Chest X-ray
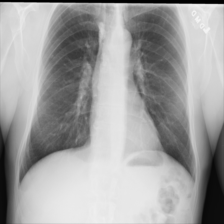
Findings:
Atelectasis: negative
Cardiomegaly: negative
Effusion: negative
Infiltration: negative
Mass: negative
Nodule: negative
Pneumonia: negative
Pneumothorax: negative
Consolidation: negative
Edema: negative
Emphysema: negative
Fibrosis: negative
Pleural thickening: negative
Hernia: negative